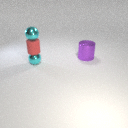
small cyan metal sphere below small red rubber cylinder